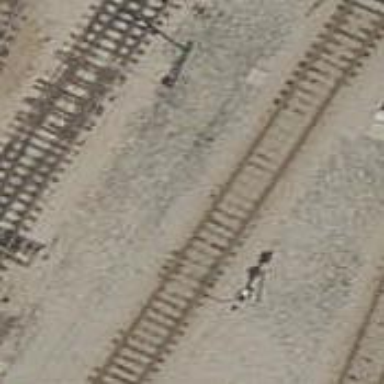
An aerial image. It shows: Rail yard with electrified contact lines for the railway.